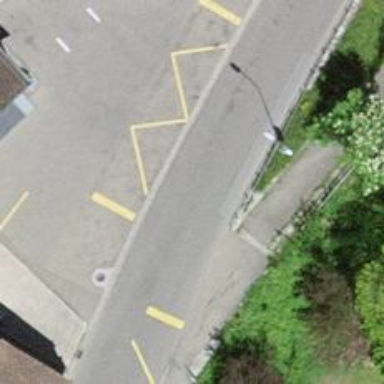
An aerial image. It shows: Public transport stop position.